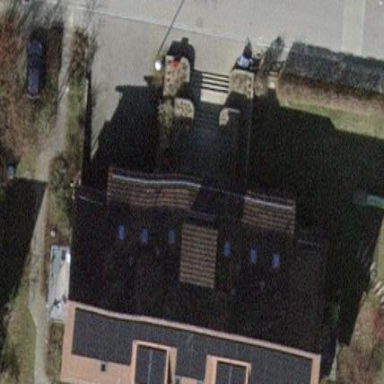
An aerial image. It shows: School building with gabled roof covered in roof tiles.